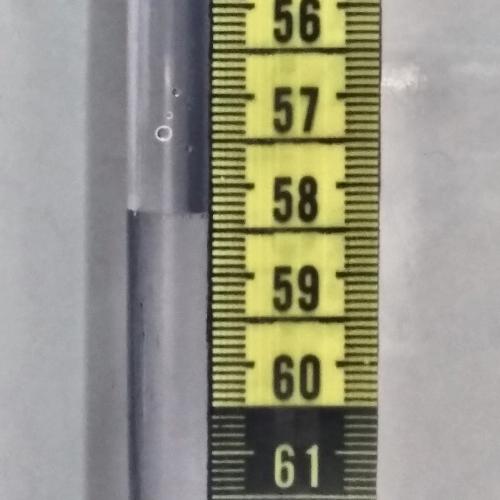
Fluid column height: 58.3 cm